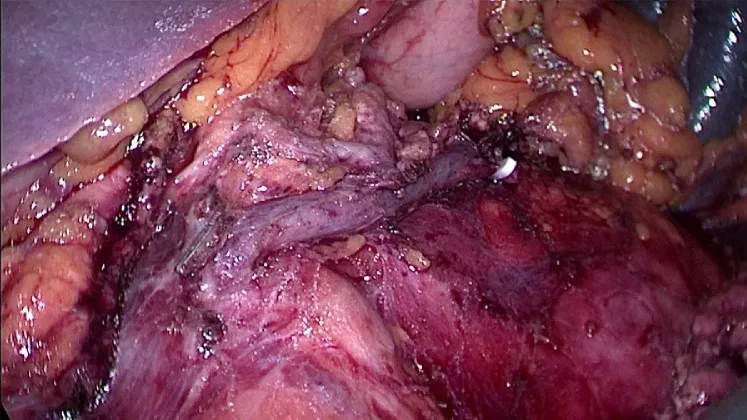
Laparoscopic splenic vessel preserving distal pancreatectomy was performed.
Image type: medical_photograph (other_medical_photograph)